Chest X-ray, PA view. Patient: 48 years old, sex F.
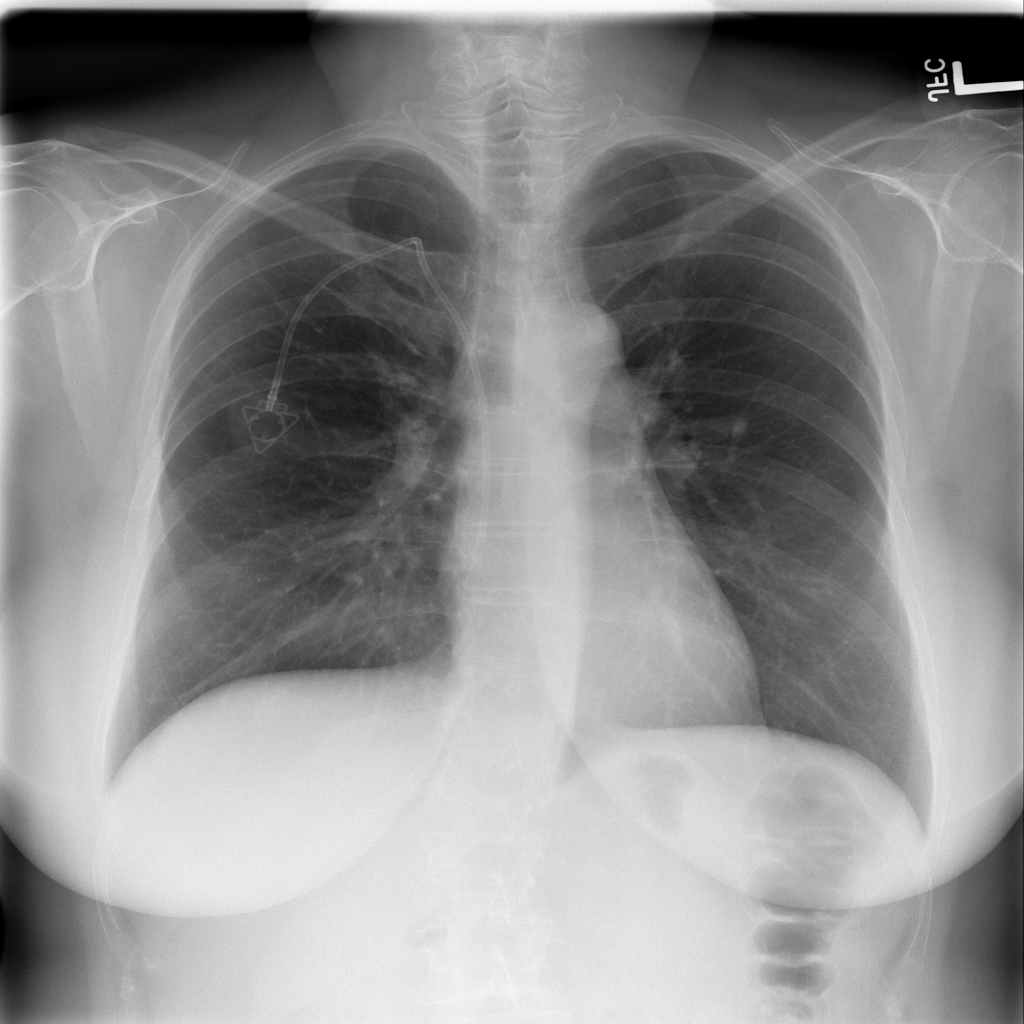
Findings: No Finding